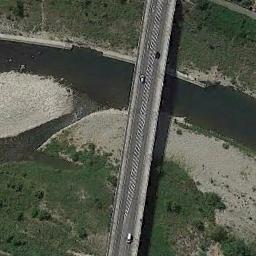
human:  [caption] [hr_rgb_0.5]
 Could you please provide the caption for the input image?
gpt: There are two parallel bridges, And the color of the water is dark green .

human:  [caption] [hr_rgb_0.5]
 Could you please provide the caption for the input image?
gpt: There is a bridge over the water and land .

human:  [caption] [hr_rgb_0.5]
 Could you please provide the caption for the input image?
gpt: A bridge built on a dark green river and the flood bed of the river while some green plants on the flood bed .

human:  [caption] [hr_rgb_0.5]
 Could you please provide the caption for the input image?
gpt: A bridge connects the land on both sides of the green river  There is a large sandbank in the middle of the river  There are three cars on the bridge .

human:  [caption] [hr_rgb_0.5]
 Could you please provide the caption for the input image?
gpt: There are three cars on the bridge .